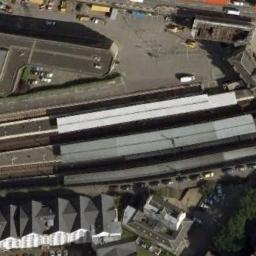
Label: railway_station